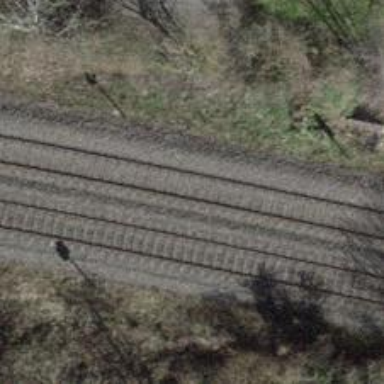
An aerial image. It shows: Solitary milestone along the railway.